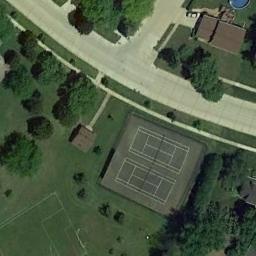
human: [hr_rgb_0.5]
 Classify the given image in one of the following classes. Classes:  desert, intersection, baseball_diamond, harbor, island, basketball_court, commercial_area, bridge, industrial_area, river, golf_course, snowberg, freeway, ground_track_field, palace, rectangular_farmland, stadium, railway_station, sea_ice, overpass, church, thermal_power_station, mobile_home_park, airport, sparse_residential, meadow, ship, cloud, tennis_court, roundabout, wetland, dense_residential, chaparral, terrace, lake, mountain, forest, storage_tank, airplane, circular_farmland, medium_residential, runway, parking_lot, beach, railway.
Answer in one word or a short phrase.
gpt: tennis_court